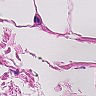
Metastatic tissue present: no